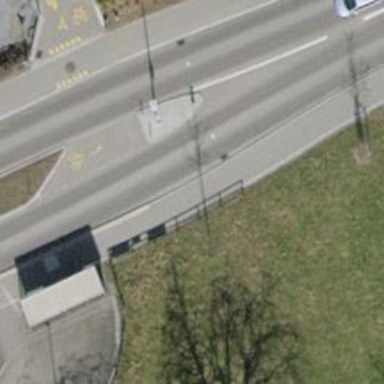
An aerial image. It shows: Tertiary road with asphalt surface.